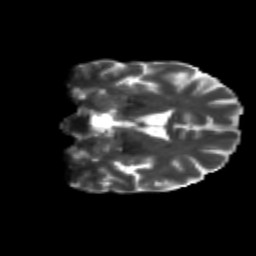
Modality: T2w
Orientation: coronal
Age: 64
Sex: male
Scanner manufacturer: siemens
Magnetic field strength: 3 T
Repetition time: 4.71 s
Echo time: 0.0906 s